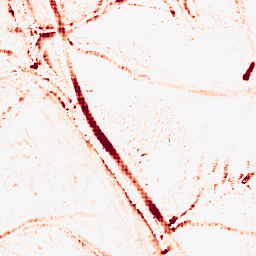
Category: morphological
Decomposition family: morphological_ellipse
Decomposition parameters: operation: opening
width: 10
height: 10
Upsampling method: sinc_hamming
Upsampling parameters: scale: 4
kernel_size: 4
Upsampling scale: 4